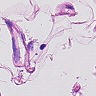
Metastatic tissue present: no